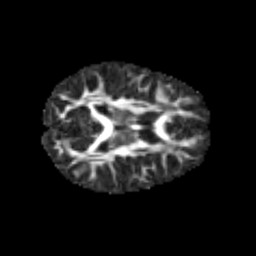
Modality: FA
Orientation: axial
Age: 7
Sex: male
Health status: healthy